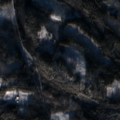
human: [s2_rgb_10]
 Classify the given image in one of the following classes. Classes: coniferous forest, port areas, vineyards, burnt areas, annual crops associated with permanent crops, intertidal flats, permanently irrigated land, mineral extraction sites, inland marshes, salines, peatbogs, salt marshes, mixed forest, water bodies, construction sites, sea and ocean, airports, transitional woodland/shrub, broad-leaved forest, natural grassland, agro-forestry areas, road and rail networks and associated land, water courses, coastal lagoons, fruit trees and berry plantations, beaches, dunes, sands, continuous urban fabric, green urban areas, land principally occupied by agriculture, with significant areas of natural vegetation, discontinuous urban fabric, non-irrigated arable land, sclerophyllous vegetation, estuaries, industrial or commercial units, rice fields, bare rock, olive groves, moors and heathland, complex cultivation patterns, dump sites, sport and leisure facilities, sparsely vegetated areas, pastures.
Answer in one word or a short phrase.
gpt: broad-leaved forest, coniferous forest, mixed forest, transitional woodland/shrub